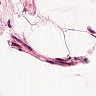
Metastatic tissue present: no